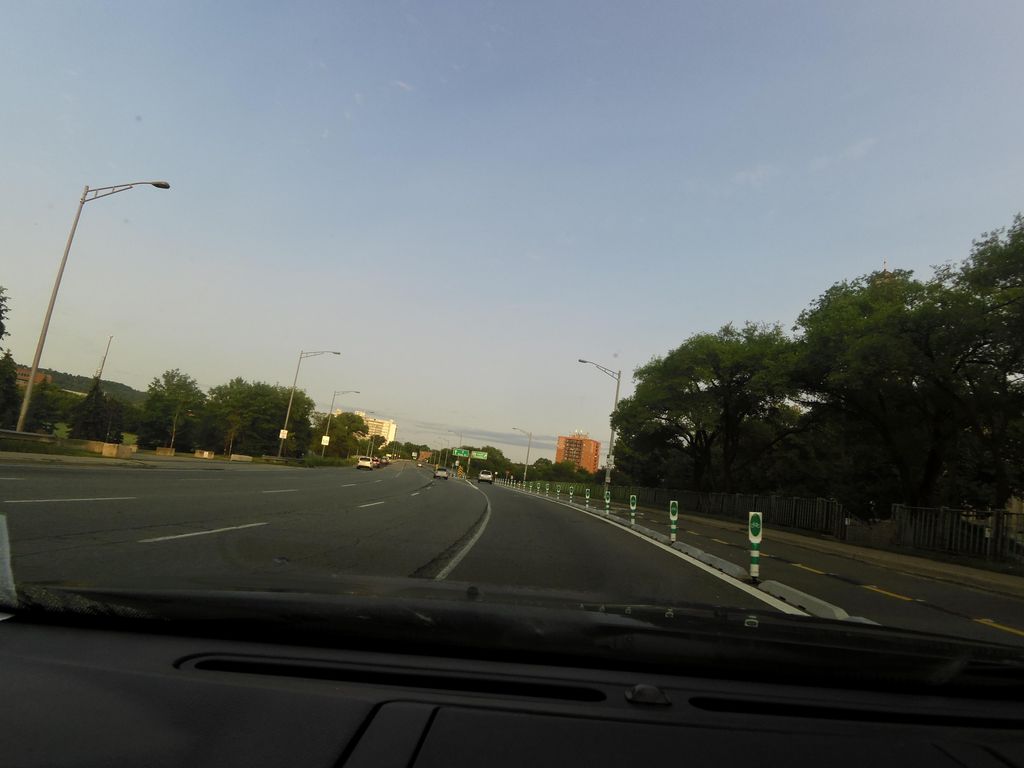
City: hamilton